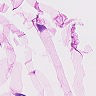
Metastatic tissue present: no